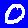
Digit: 0